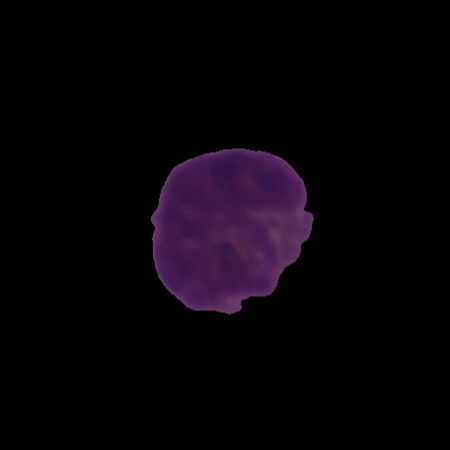
Label: healthy